Aerial crown-view tile of a tropical tree (Barro Colorado Island, Panama), acquired 20250715:
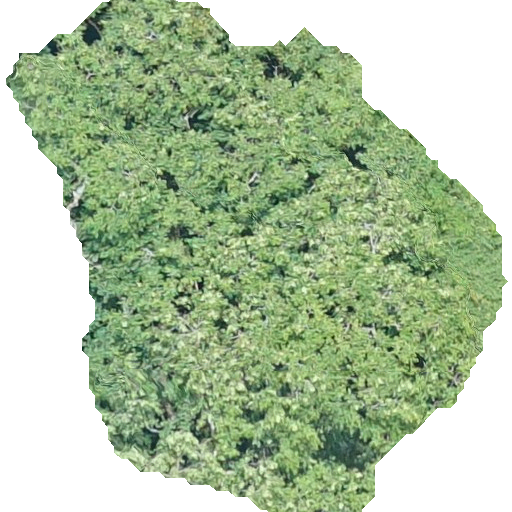
Species: Spondias radlkoferi
GBIF accepted scientific name: Spondias radlkoferi
Crown area: 253.864 m²